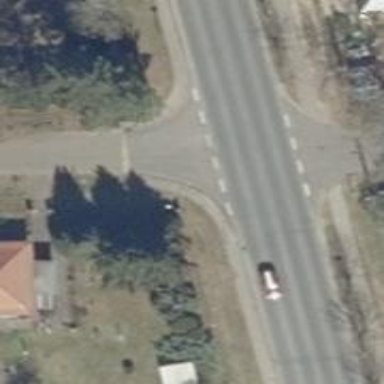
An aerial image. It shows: Unmarked road crossing.